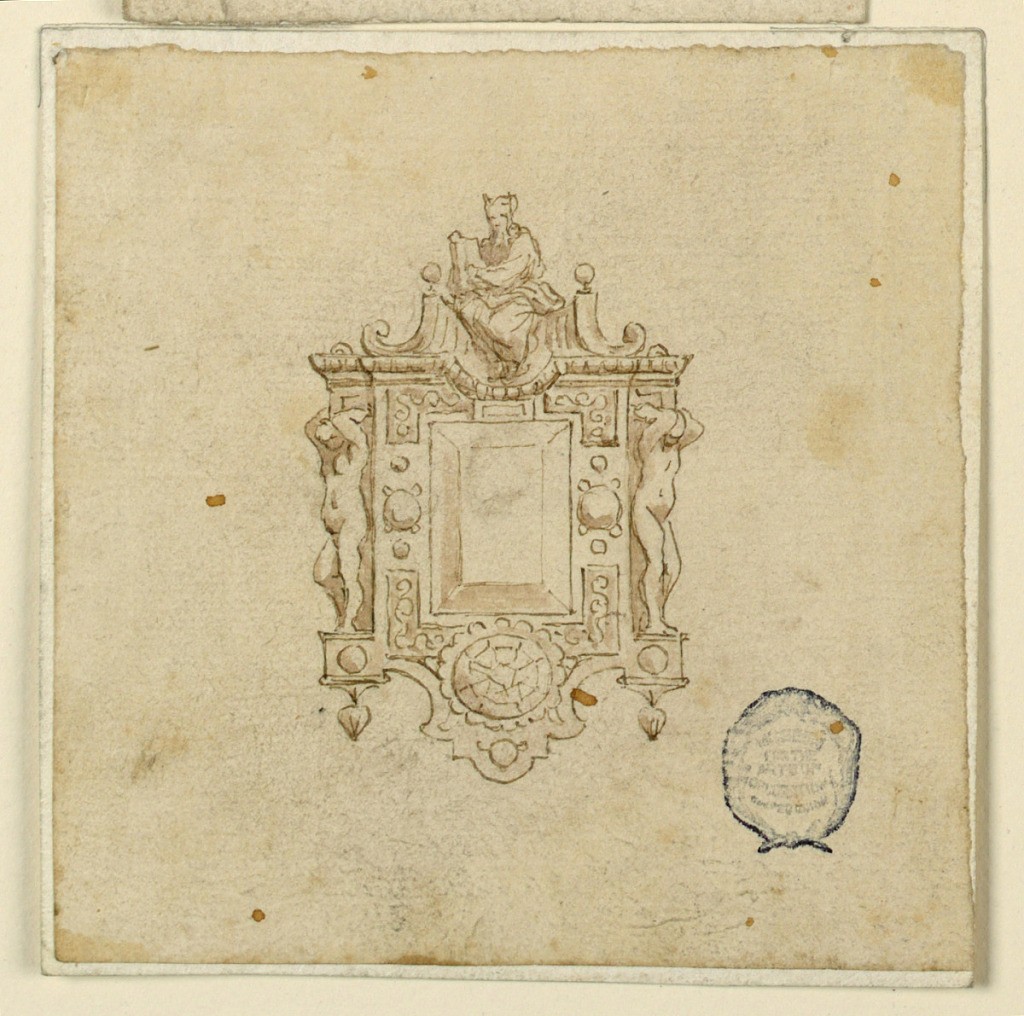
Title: Design for Brooch with Moses
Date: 16th century
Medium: Pen and ink, brush and wash on paper
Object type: Drawing
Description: An escutcheon frames an oblong diamond. At top, the horned figure of Moses sits within a broken pediment. On either side, a ignudi with raised arms.